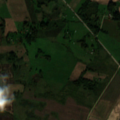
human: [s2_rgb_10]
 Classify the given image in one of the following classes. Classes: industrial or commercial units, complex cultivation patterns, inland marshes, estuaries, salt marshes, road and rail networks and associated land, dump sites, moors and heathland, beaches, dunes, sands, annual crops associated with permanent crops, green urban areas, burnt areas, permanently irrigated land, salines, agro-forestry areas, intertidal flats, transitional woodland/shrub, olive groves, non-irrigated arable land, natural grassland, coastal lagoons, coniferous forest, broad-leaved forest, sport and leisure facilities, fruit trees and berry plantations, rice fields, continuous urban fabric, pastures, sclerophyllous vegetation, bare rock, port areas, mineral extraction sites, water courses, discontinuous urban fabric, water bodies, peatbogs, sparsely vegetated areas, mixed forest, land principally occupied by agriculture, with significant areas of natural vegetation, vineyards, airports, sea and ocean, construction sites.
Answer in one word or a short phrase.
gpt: non-irrigated arable land, complex cultivation patterns, land principally occupied by agriculture, with significant areas of natural vegetation